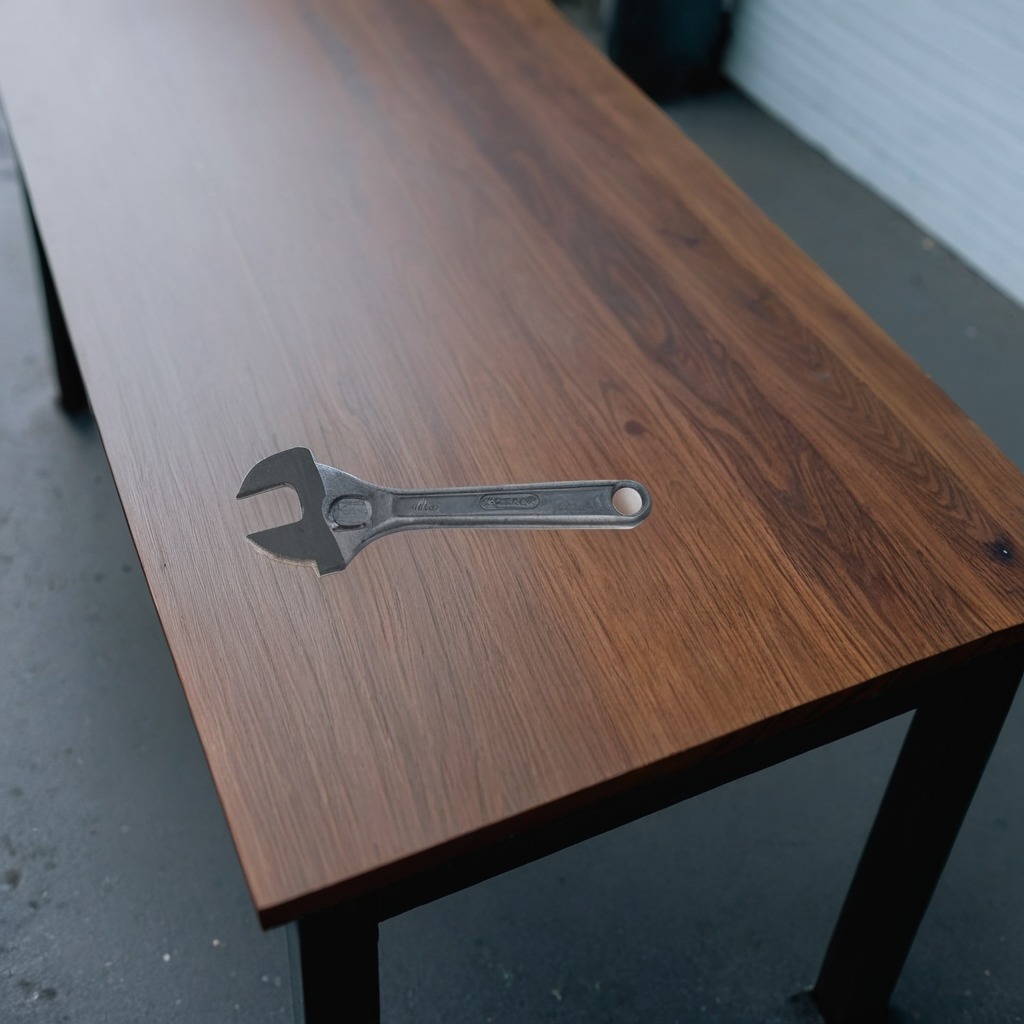
An wrench is lying on the old table with faint burn marks in a small garage at twilight.